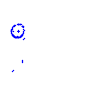
Particle: proton